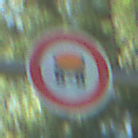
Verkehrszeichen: VerbotFahrzeugeWassergefaehrdenderLadung
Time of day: MorningAfternoon
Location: Outdoor (Nature)
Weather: Clear
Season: NotSpecified
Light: Natural